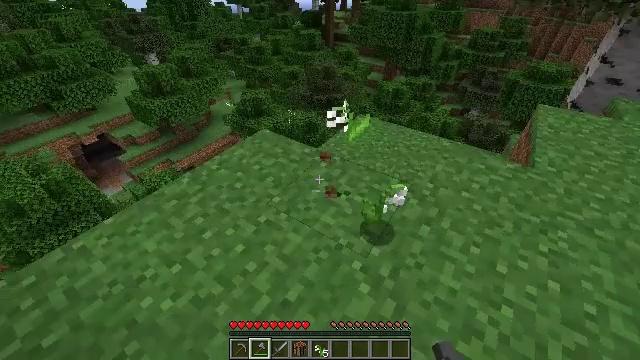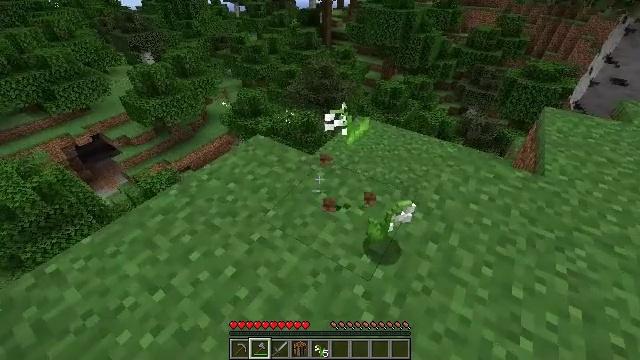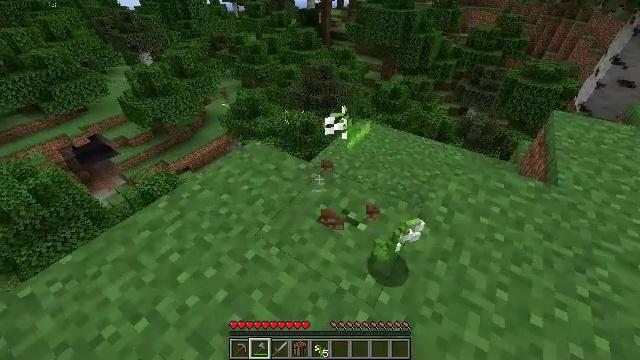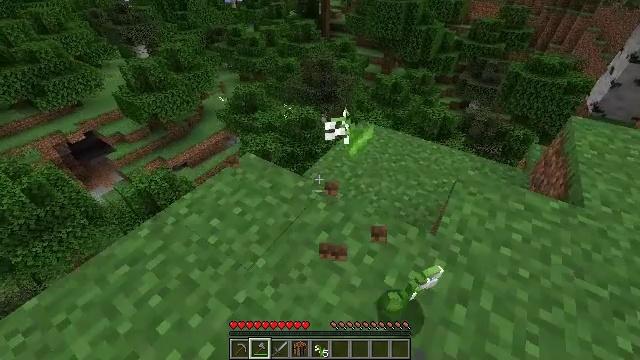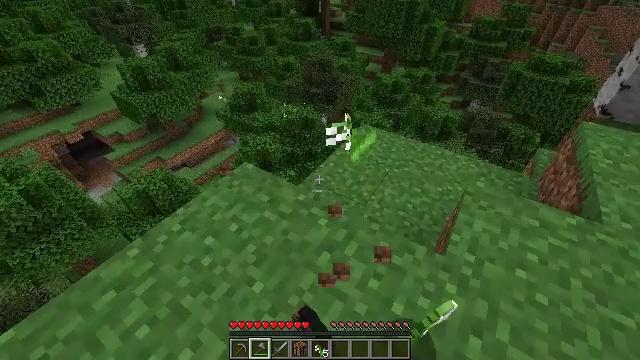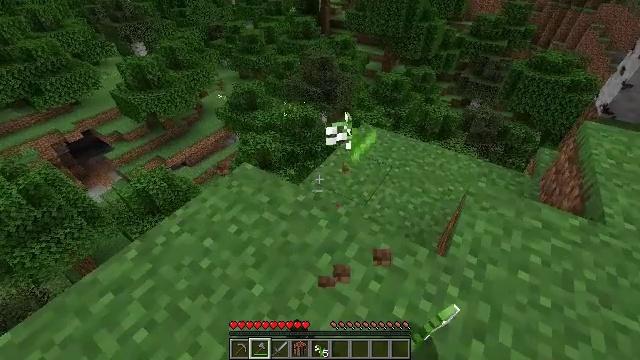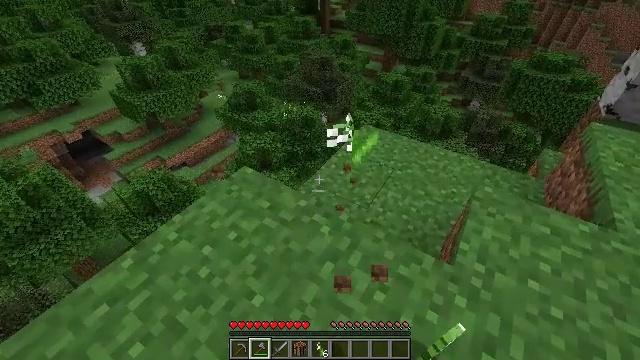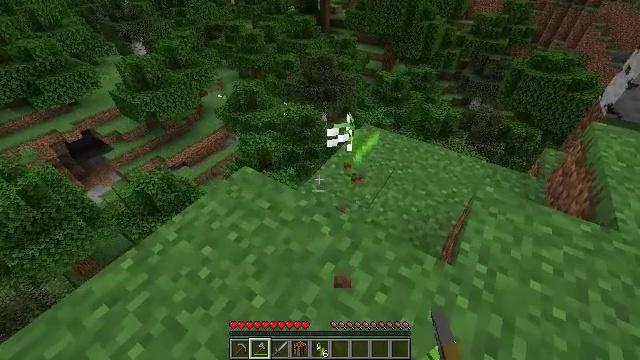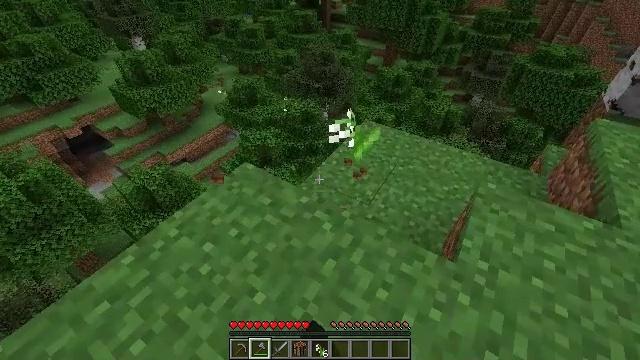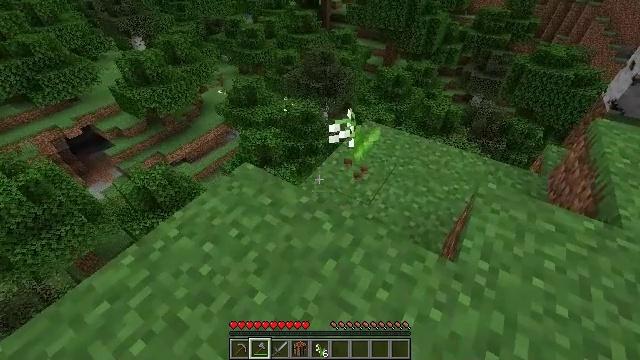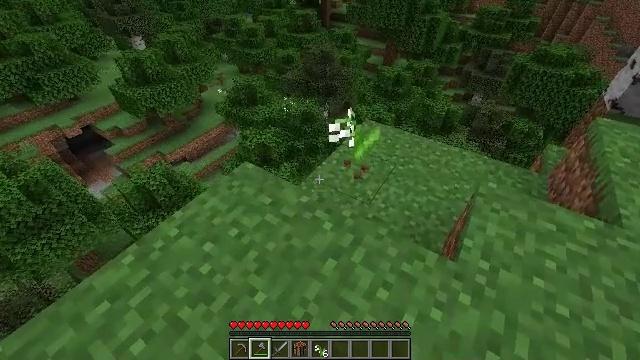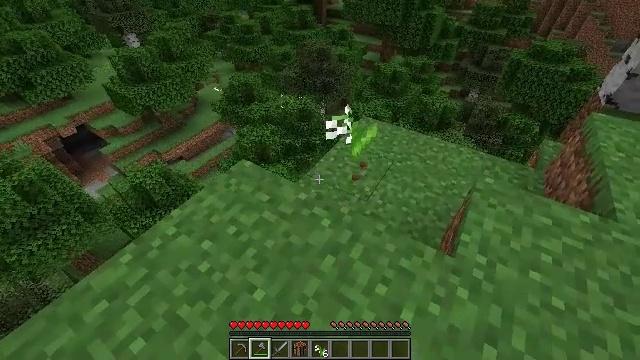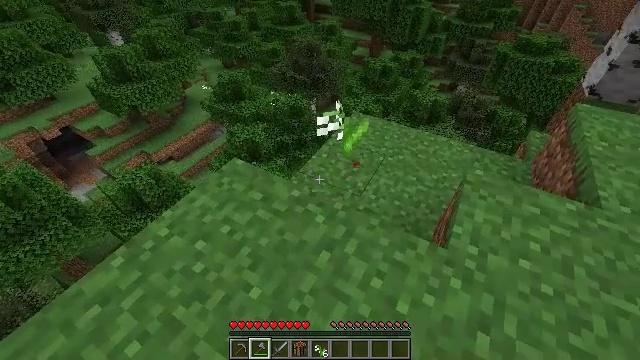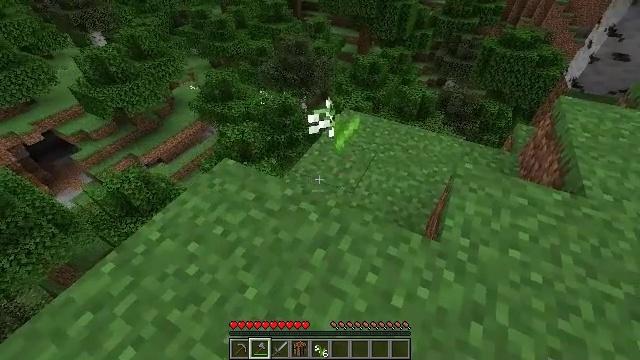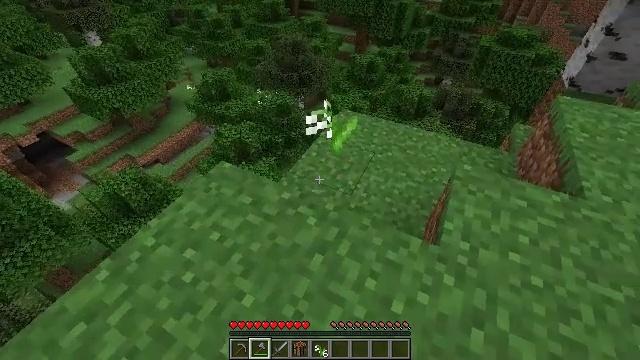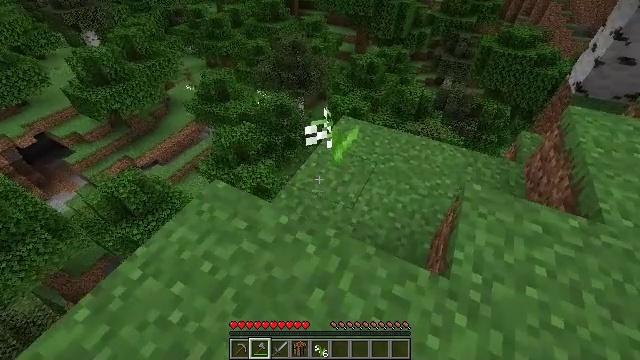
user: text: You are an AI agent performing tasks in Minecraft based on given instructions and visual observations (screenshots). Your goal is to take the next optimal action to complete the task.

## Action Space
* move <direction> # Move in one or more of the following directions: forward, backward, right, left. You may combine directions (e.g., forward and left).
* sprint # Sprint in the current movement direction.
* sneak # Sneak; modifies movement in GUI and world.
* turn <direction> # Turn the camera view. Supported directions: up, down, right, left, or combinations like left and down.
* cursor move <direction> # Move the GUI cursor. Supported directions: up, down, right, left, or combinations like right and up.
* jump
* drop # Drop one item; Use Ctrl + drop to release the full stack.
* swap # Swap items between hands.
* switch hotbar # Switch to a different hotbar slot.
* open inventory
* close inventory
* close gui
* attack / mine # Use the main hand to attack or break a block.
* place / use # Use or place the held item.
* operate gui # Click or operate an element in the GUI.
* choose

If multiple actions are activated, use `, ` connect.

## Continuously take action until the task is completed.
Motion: motion action
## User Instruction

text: Mine a lily of the valley.
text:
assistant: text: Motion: move forward, attack / mine
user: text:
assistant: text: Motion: move forward, attack / mine
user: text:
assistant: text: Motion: move forward, turn down, attack / mine
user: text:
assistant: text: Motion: attack / mine
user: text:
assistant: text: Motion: attack / mine
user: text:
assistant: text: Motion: attack / mine
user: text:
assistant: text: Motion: attack / mine
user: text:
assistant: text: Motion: no_op
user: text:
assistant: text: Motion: no_op
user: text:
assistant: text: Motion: no_op
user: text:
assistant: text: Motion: no_op
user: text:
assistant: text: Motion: turn right
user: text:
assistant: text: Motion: turn right
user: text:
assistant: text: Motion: move forward
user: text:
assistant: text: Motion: move forward
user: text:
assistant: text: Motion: move forward, turn right and down, attack / mine
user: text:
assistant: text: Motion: move forward, turn right and down, attack / mine
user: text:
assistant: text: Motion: move forward, turn down, attack / mine
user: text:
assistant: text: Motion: move forward, turn down, attack / mine
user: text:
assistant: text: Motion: turn down, attack / mine
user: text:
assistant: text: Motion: turn down
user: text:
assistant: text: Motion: turn down
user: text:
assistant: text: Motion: turn down, attack / mine
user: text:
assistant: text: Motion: attack / mine
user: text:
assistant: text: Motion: move forward, attack / mine
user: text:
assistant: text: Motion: move forward, attack / mine
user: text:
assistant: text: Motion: move forward, attack / mine
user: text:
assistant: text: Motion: move forward
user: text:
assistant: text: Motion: move forward
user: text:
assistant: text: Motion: no_op